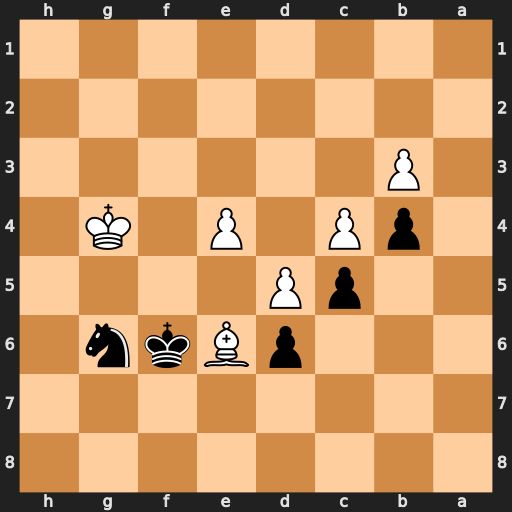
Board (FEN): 8/8/3pBkn1/2pP4/1pP1P1K1/1P6/8/8
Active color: b
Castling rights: -
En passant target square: -
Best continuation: Ne5+ Kf4 Nd3+ Kf3 Nc1